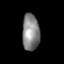
Tissue: prostate
Cell type: T cells
Senescence score: 0.7818
Nuclear area (px): 620
Mean DAPI intensity: 134.229